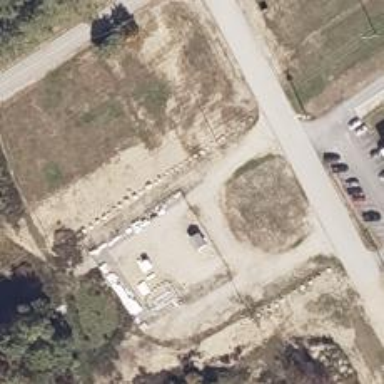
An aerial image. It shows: Service building.